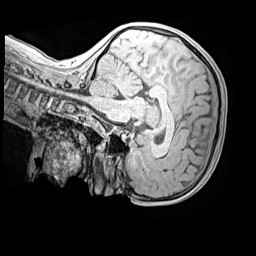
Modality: MP2RAGE
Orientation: sagittal
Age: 11
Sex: female
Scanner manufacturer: siemens
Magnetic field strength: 3 T
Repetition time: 4 s
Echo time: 0.00299 s